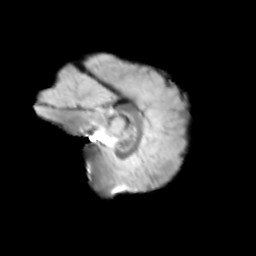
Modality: T2w
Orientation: sagittal
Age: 11
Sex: female
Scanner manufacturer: siemens
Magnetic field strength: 3 T
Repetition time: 3.8 s
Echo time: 0.07 s